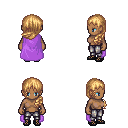
a pixel art fantasy rpg character, female body template, human, dark skin, lavender cape, metal pants, light blonde left-swept hairstyle, ghillies, four views (front, back, left, right), 2x2 character sprite sheet, small pixel art, hard edges, no anti-aliasing